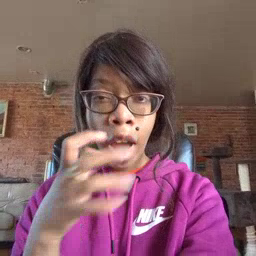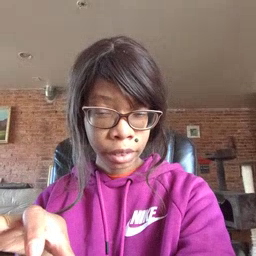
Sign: hot